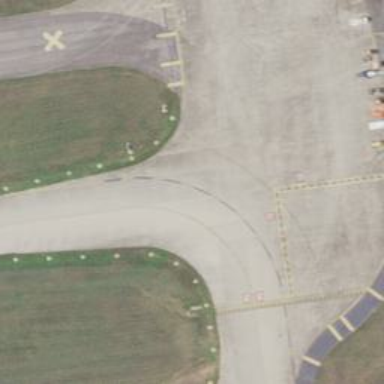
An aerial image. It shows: View of taxiway at the airport.